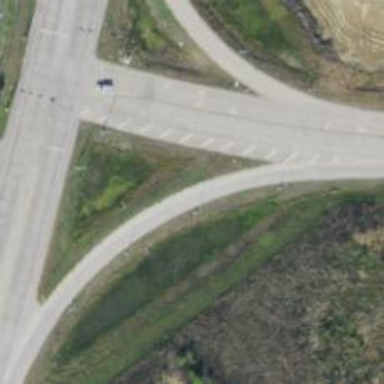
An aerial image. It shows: Primary link highway.